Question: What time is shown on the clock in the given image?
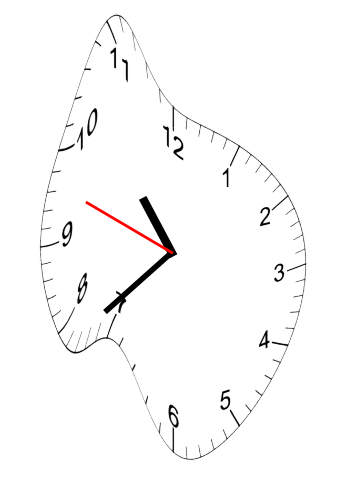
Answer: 10:37:48